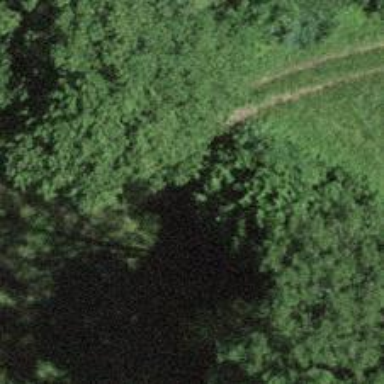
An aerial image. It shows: Unpaved path.